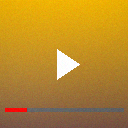
Screen state: on